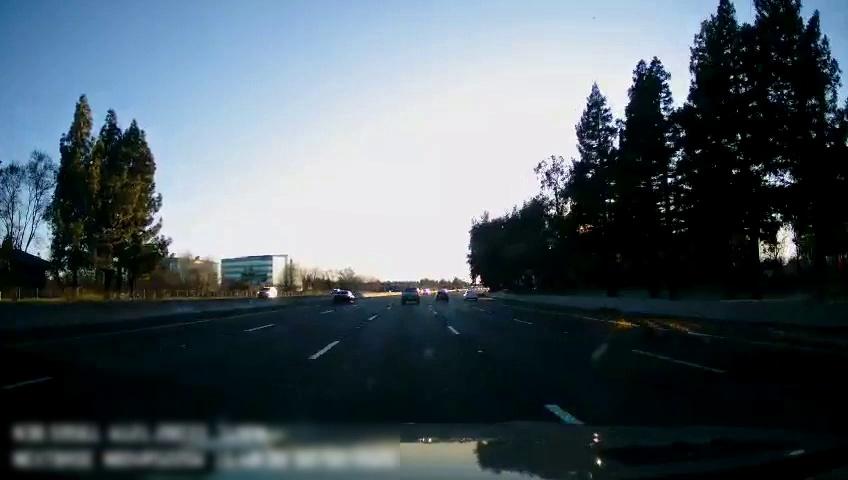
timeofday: Day
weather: Sunny
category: Drivable Space
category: Vehicles | Car
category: Vehicles | Truck
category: Vehicles | SUV
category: Vehicles | Car
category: Vehicles | Car
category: Lanes | Alternate Lane
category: Lanes | Alternate Lane
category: Lanes | Current Lane
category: Lanes | Current Lane
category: Lanes | Alternate Lane
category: Lanes | Alternate Lane